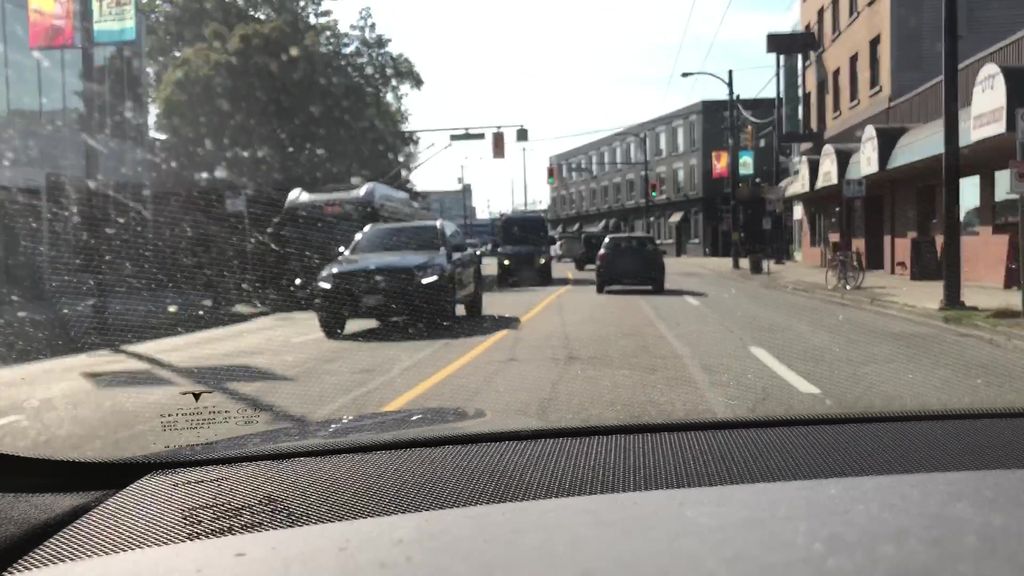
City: vancouver